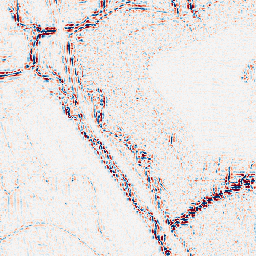
Category: wavelet
Decomposition family: wavelet_biorthogonal
Decomposition parameters: wavelet: bior2.4
level: 2
Upsampling method: regularized
Upsampling parameters: scale: 4
lambda_reg: 0.01
Upsampling scale: 4